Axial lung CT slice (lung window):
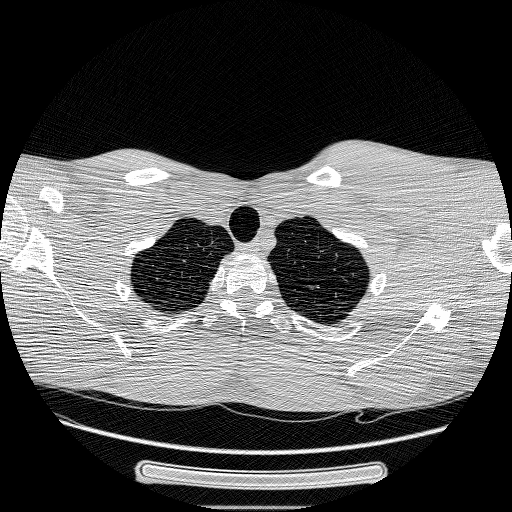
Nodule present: no